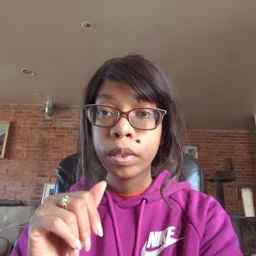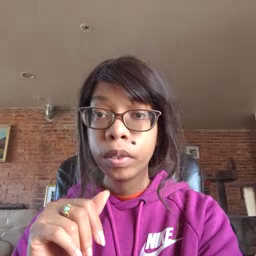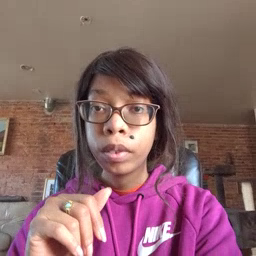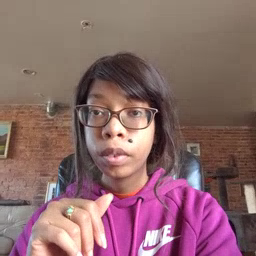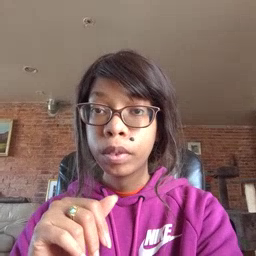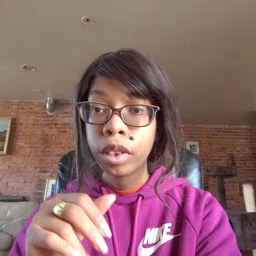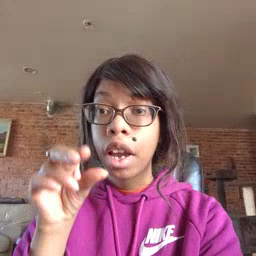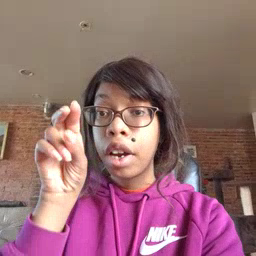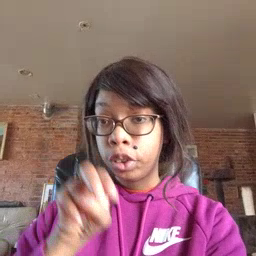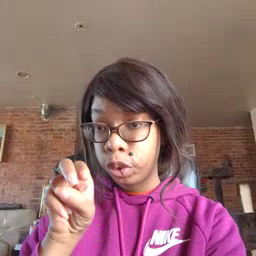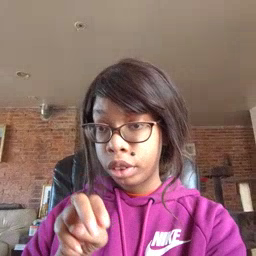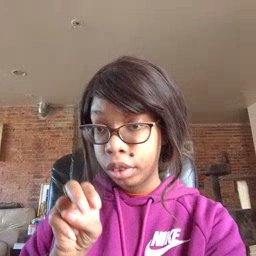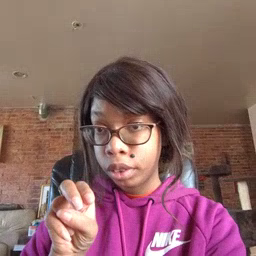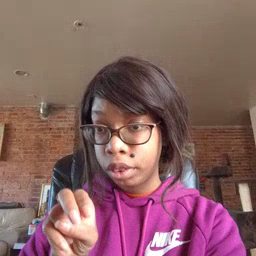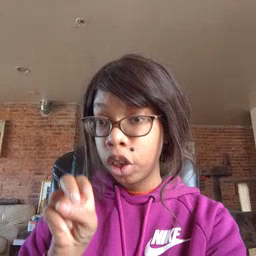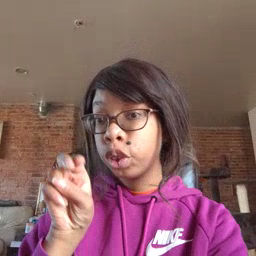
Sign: chair